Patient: sex F, age 48
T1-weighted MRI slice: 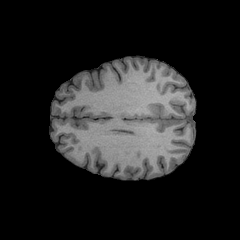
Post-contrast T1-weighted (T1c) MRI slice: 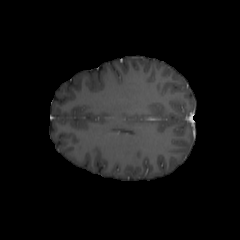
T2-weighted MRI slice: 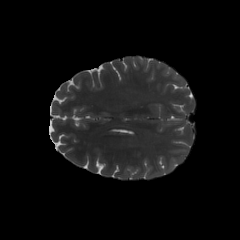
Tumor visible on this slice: no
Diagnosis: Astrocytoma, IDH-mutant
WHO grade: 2